Question: I am currently in the process of setting up django on a windows machine. So far I have done the following:
- - -
Yesterday I tried running "'pip install mysql-python'" to get the right module for connecting python to mysql, however I got the error "Unable to find vcvarsall.bat". After some digging on stackoverflow <URL>. Any help would be much appreciated! Thank you!

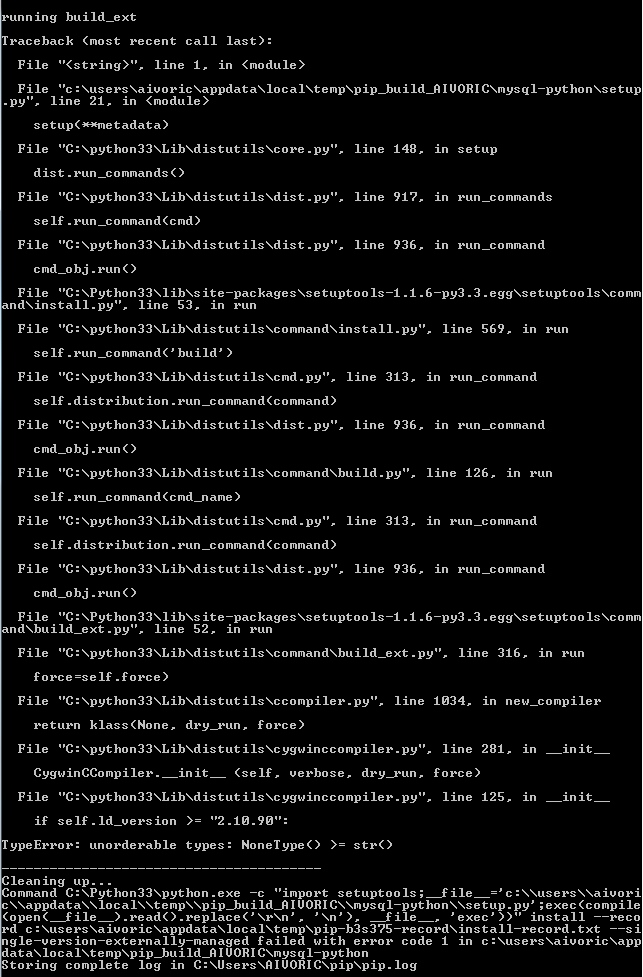
Answer: Use <URL>. pip or easy_install don't always work on windows for packages like this